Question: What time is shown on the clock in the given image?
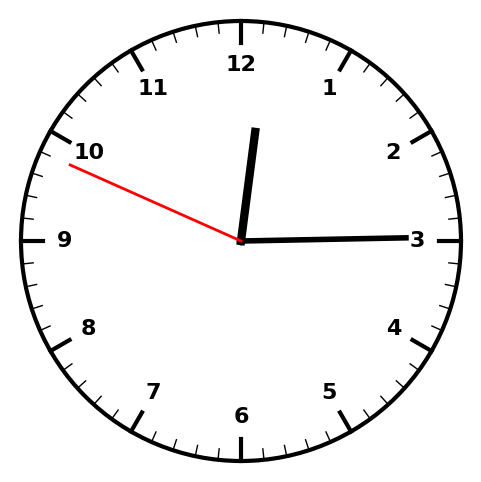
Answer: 12:14:49